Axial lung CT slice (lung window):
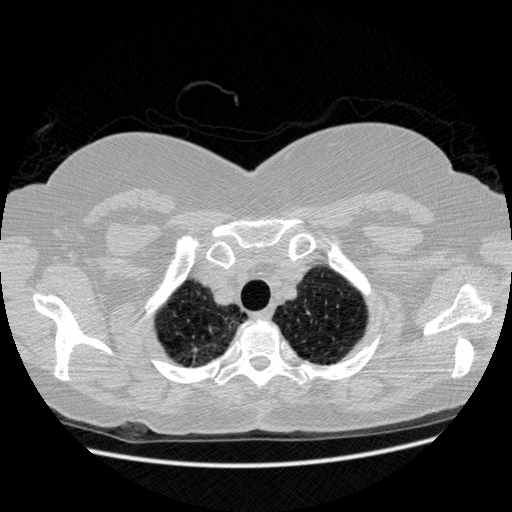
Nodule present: no